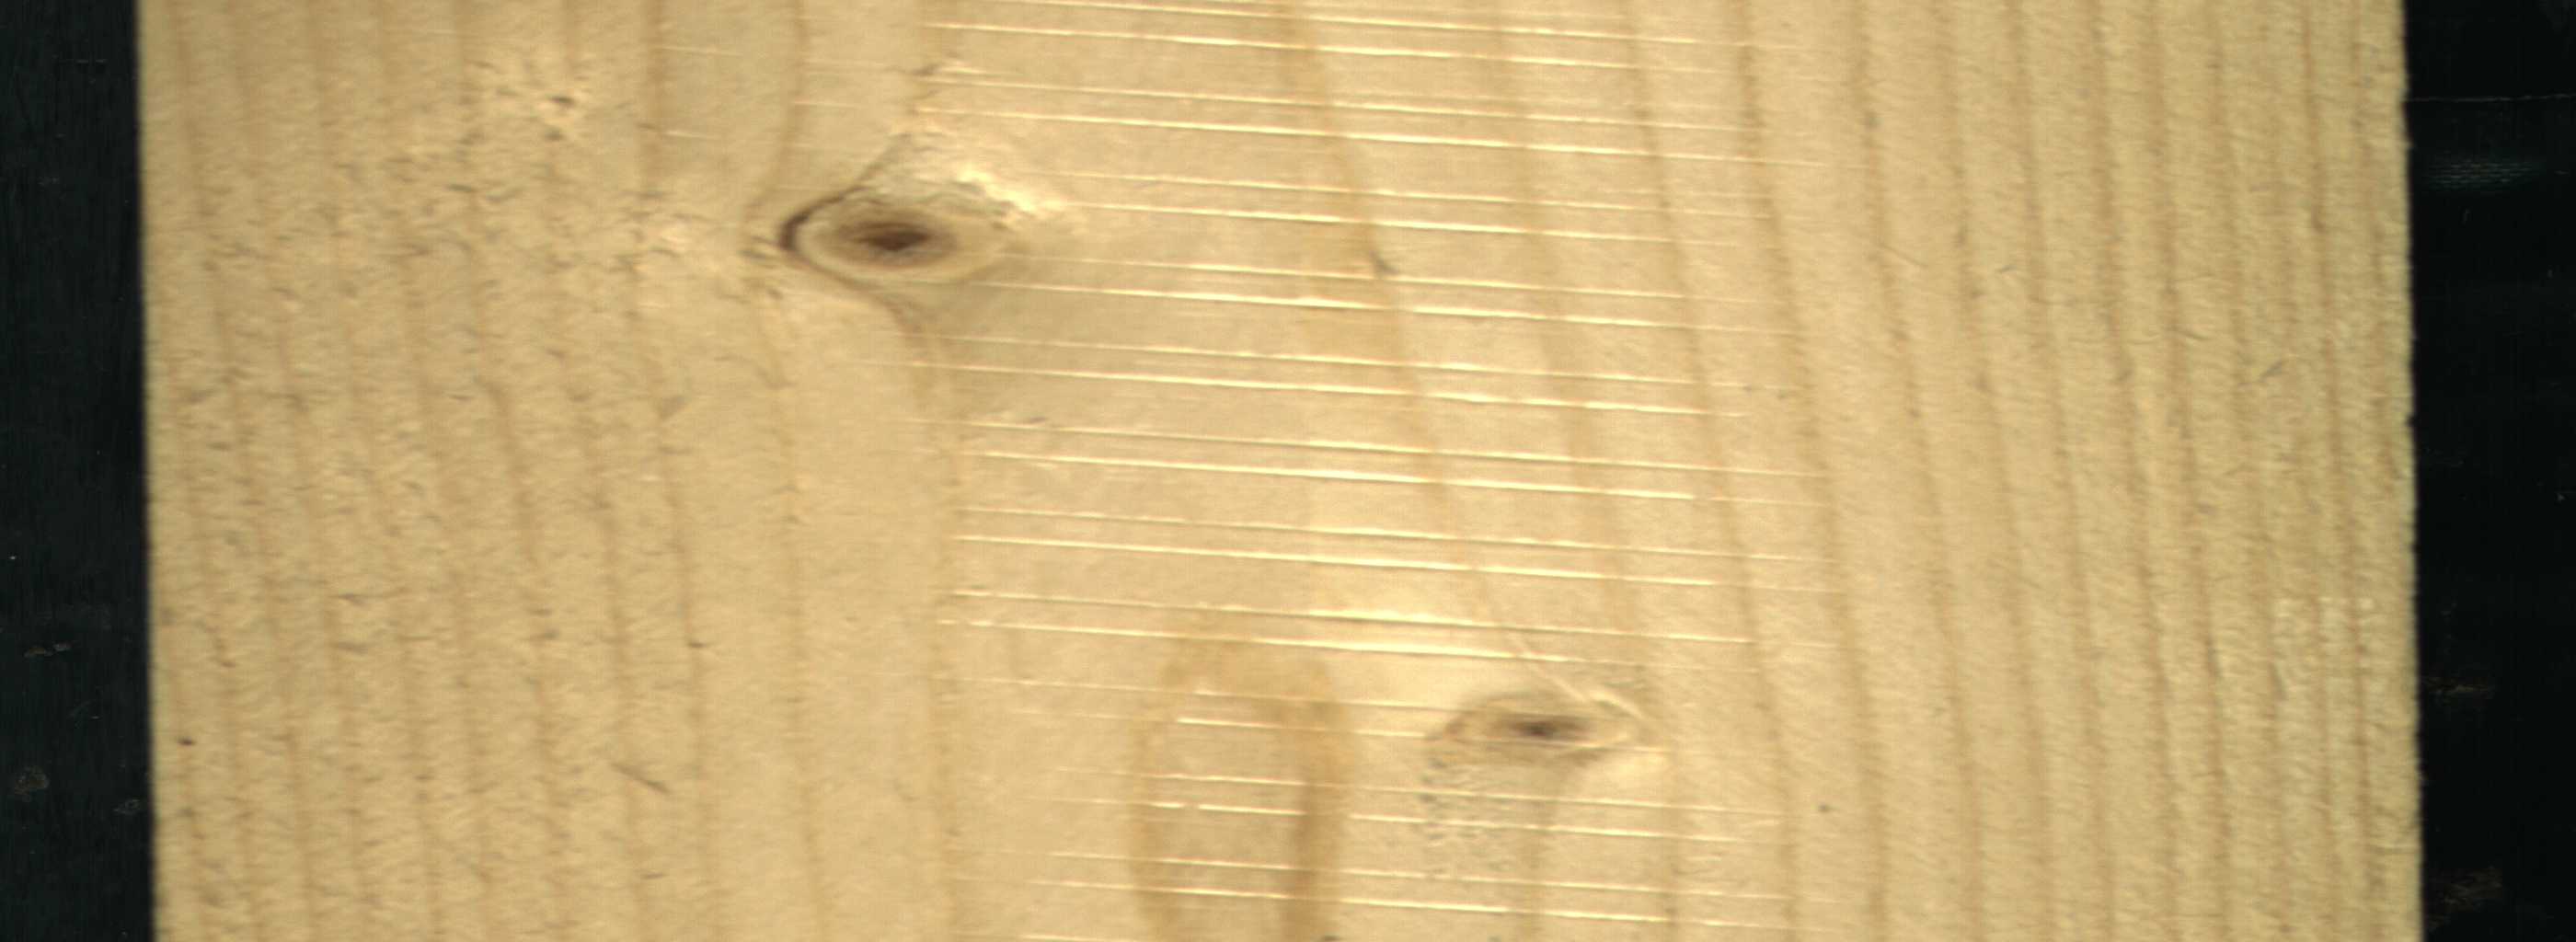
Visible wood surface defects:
Live_Knot
Live_Knot